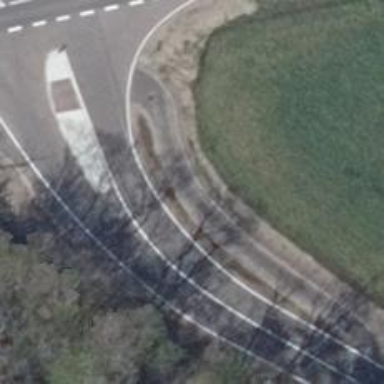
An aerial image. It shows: Asphalt path.